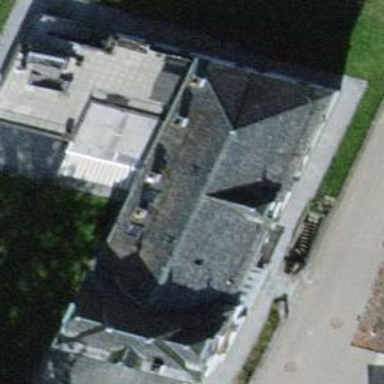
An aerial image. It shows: Detached building with hipped roof.